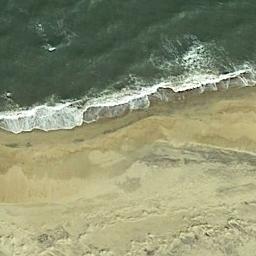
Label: beach